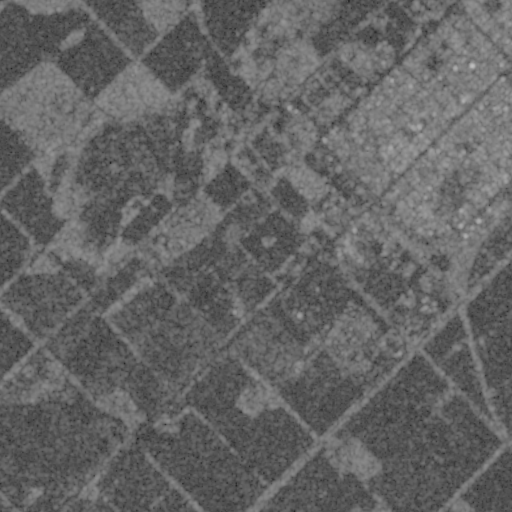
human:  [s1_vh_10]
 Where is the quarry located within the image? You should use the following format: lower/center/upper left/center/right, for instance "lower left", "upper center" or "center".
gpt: The quarry is located in the center left of the image.
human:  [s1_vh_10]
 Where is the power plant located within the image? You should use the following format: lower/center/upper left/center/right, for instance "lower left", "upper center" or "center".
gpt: There is no power plant in the image.

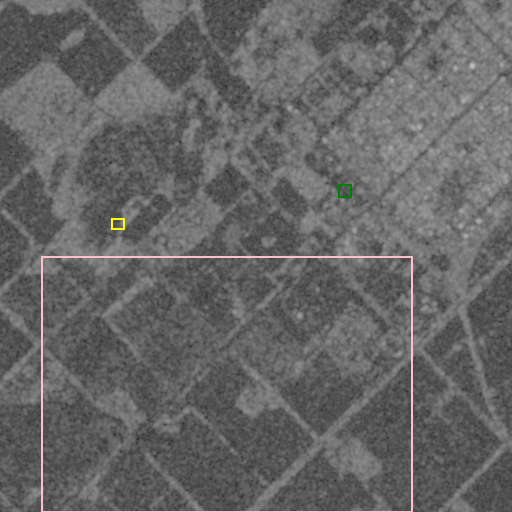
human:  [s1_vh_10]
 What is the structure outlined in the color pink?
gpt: The structure outlined in pink is a crop field.
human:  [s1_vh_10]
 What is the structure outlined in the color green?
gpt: The structure outlined in green is a park.
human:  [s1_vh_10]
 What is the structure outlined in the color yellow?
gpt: The structure outlined in yellow is a quarry.
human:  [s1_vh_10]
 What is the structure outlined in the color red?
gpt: There is no red outline.